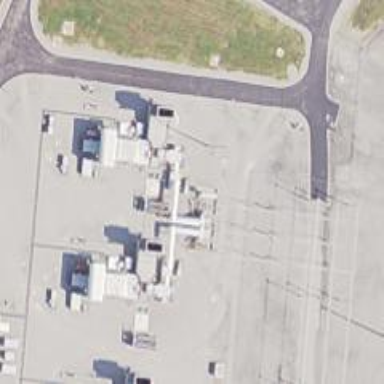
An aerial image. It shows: Generator powered by gas and oil.